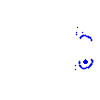
Particle: electron